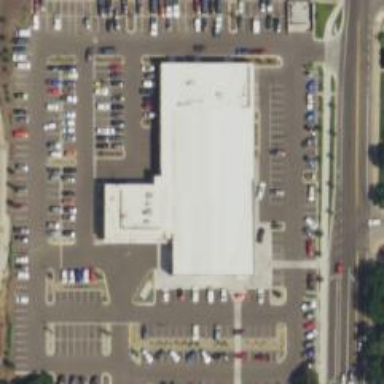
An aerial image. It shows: Car shop building.